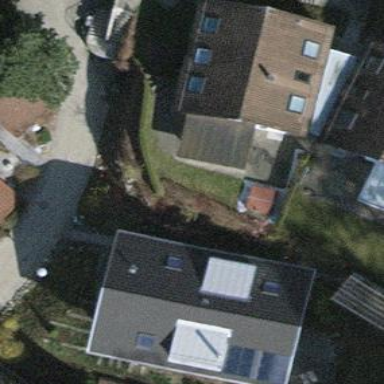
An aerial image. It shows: Detached building.